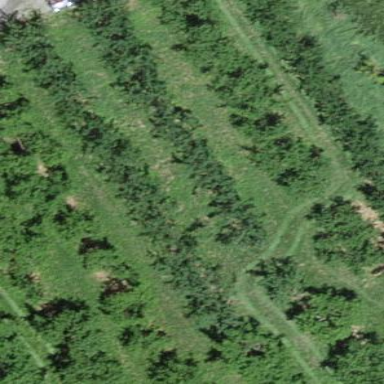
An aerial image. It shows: Orchard.